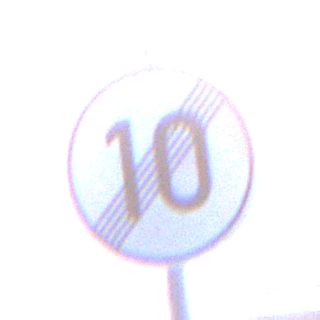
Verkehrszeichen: EndeGeschwindigkeit10
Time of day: SunriseSunset
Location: Outdoor (Nature)
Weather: Clear
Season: NotSpecified
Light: Natural